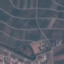
Land use / land cover: PermanentCrop